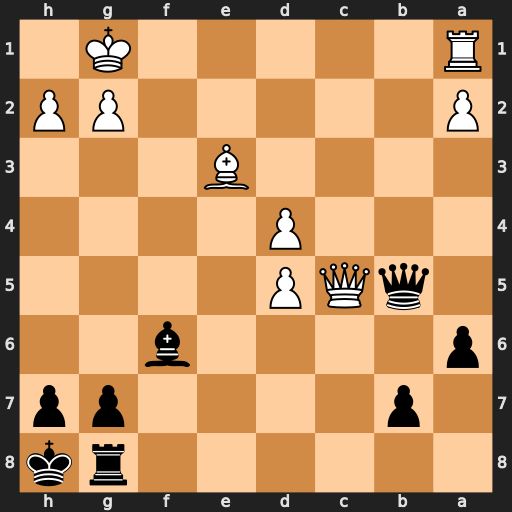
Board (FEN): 6rk/1p4pp/p4b2/1qQP4/3P4/4B3/P5PP/R5K1
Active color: b
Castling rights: -
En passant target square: -
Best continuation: Qxc5 dxc5 Bxa1